Question: I am trying to select a branch of <URL> a unique color. In my example picture below, parent nodes on the right and leafnodes on the left.
My hierarchical data is three levels deep (name:"Specialty" >> name:"Location" >> LeafNode Containing "Provider", "Location", "Specialty"). I'm thinking I need to check each LeafNode object as the path is drawn -
'''
d.source.children.children.children.Specialty == d.source.children.name
'''
but can't put this together to get it to work. As I draw the paths how might I assign a unique color to each branch?
'''
var link = canvas.selectAll(".link")
.data(links)
.enter().append("path")
.attr("d", diagonal)
.attr("stroke-width", 1)
.attr("fill", "none")
.attr("stroke", function(d){
return color(d.target.name == d.target.name ? d : "#111" ); //<< huh?
})
'''

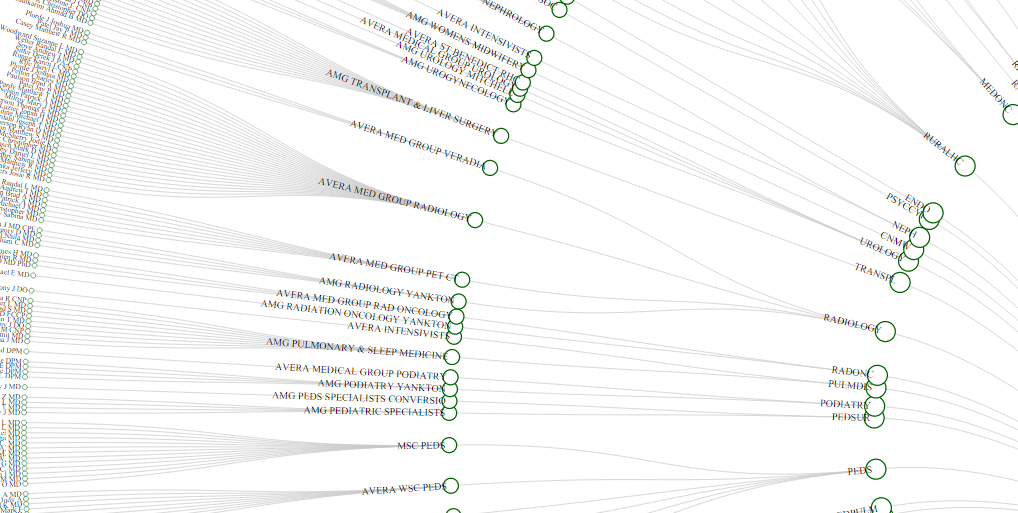
Answer: Working with the data structure generated from the tree layout and your code, you can achieve what you're after with some 'if else' statements; you could probably use the ternary operator, but the code would end up being quite terse and not as clear.
Anyway. as I said above you first need to set up a colour scale, which I've done using
'd3.scale.category10()'
You then need to calculate the the unique categorical variables for the colour scales domain, this could be done for he 'Speciality' variable. The 'd3.set' can do this for you, but first you need to get an array of of the 'Speciality' variables.
'''
var categoryArray = [];
csv.forEach(function(d,i) {
categoryArray[i] = d.Specialty;
});
colourDomain = d3.set(categoryArray)
.values();
'''
Pass the unique array of specialities to the colour scale
'''
colours.domain(colourDomain);
'''
Now, all you need to do is set up the anonymous function to set the colour for the paths strokes. This is quite strait forward, and I'll admit not particularity elegant. Your 'link' variable would become:
'''
var link = canvas.selectAll(".link")
.data(links)
.enter().append("path")
.attr("class", "link")
.attr("stroke", function(d,i) {
if (d.source.depth === 1) {
return colours(d.source.name);
} else if (d.source.depth === 2) {
return colours(d.source.parent.name);
} else if (d.source.depth === 3) {
return colours(d.source.Specialty);
} else {
return "white";
}
})
.attr("d", diagonal);
'''
Don't forget to remove the stroke attribute for the link class from your css file either.
Oh, this won't give you a unique colour for each category; it repeats the 10 colours in the scale. This might be OK for your application, otherwise setting up a colour scale to give you unique values is easily done in d3.